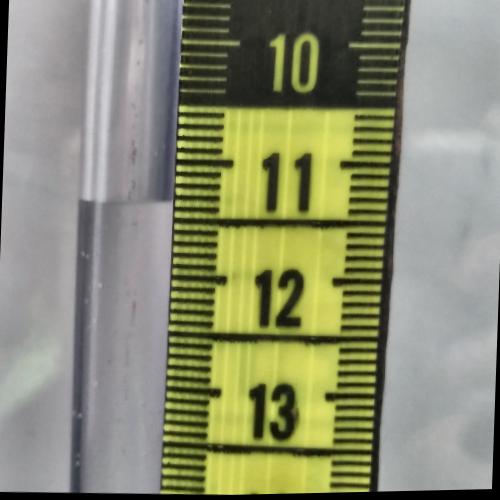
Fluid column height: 11.3 cm